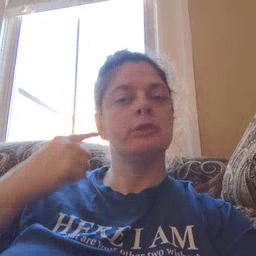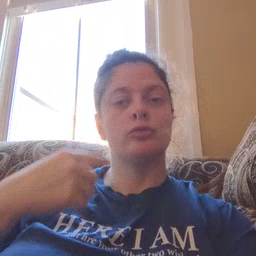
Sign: ear